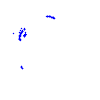
Particle: kaon